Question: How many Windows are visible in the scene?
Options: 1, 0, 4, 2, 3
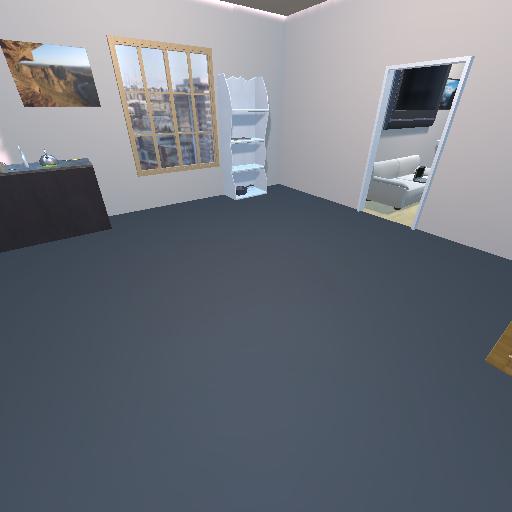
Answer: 1